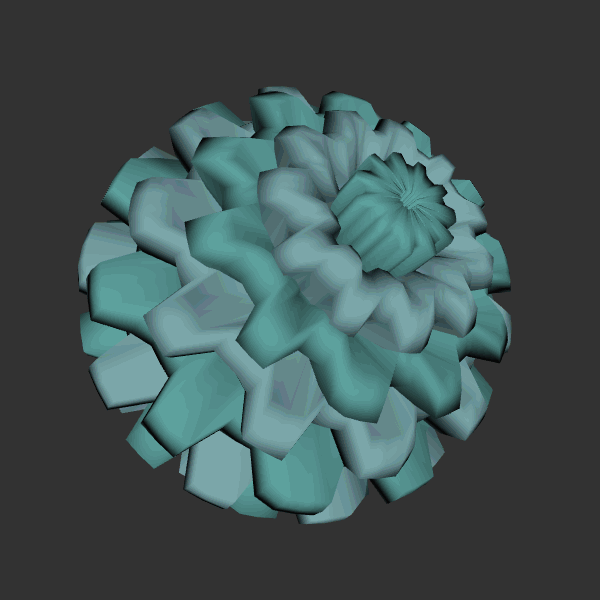
Background: dark